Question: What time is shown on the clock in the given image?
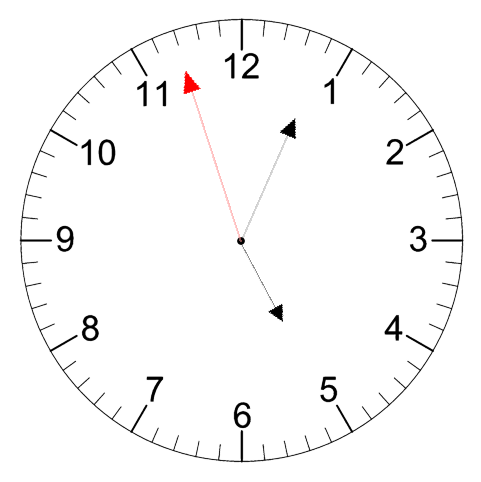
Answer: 05:03:57